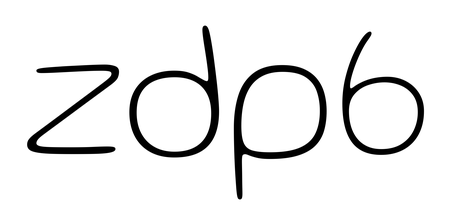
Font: Gluten_Thin